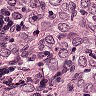
Metastatic tissue present: yes